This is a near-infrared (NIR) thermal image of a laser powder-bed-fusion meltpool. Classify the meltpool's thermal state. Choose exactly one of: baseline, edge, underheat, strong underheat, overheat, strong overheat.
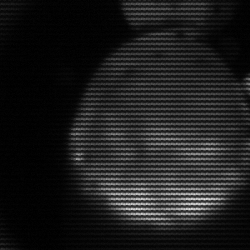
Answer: edge